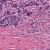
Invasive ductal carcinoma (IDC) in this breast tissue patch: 1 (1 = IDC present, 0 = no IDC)